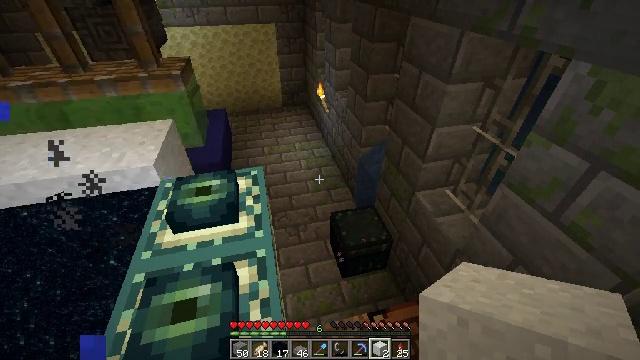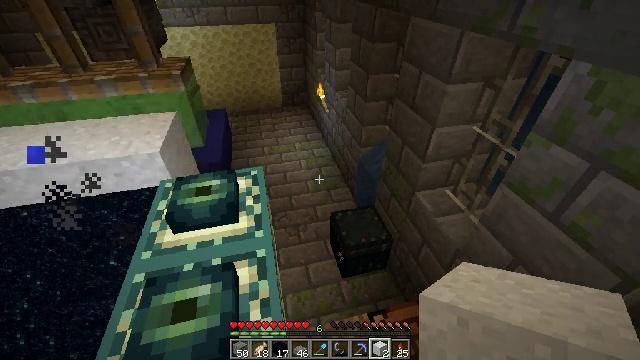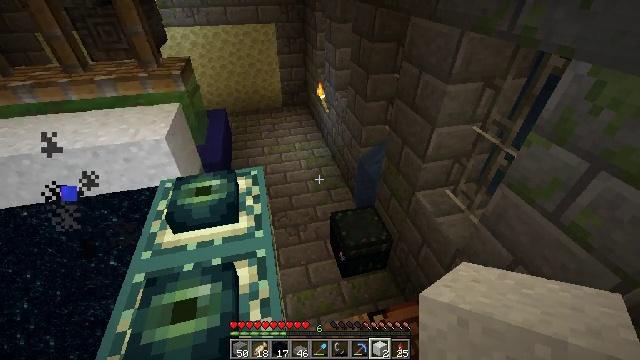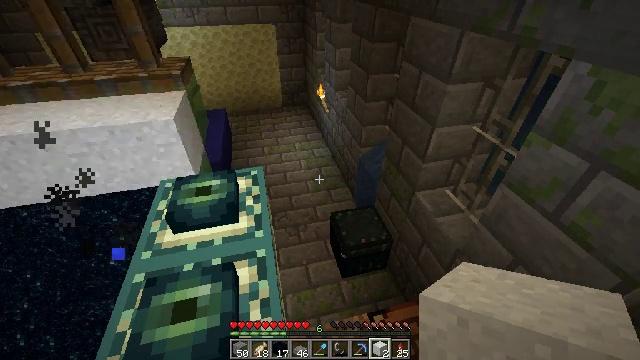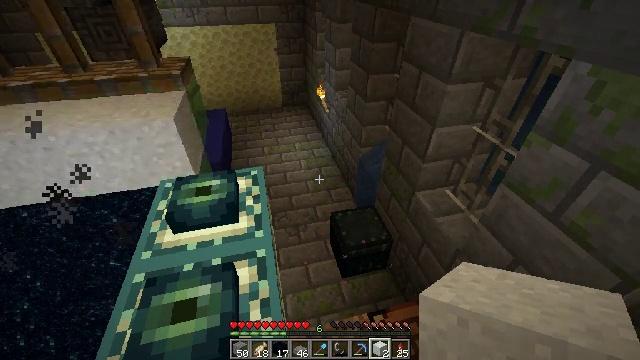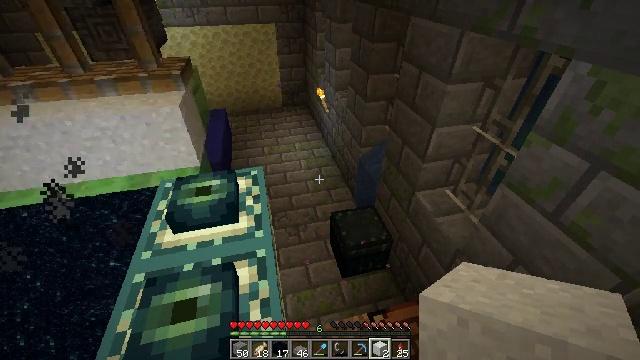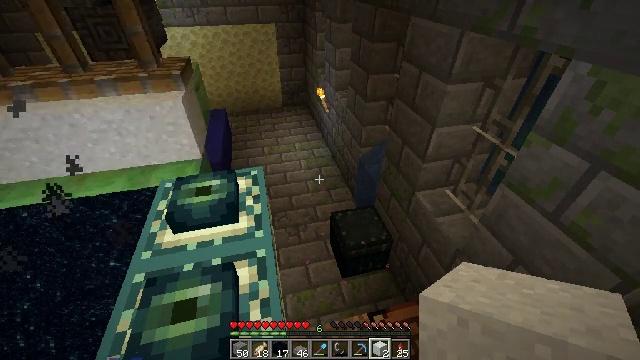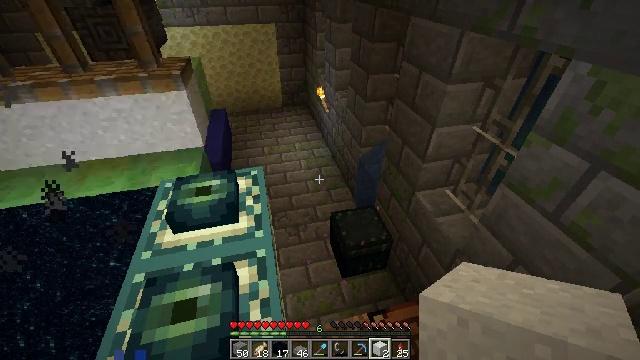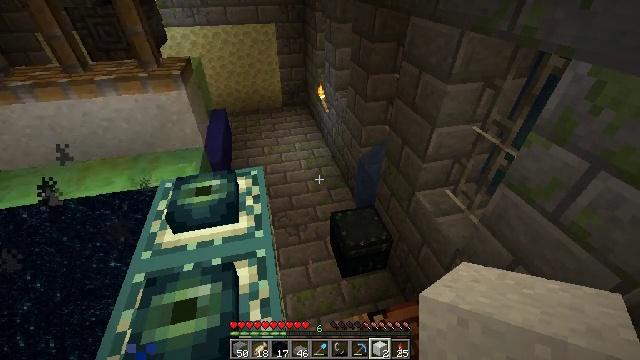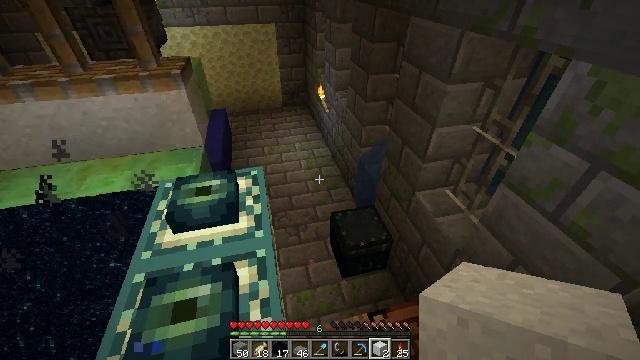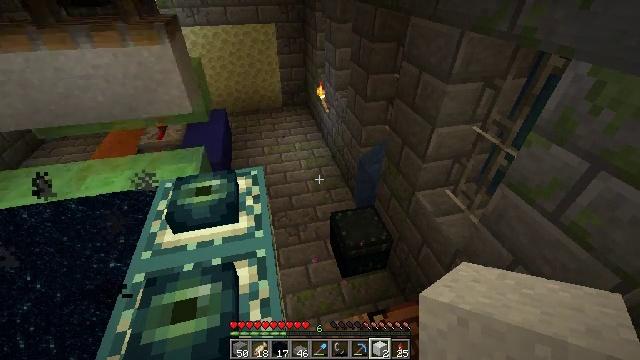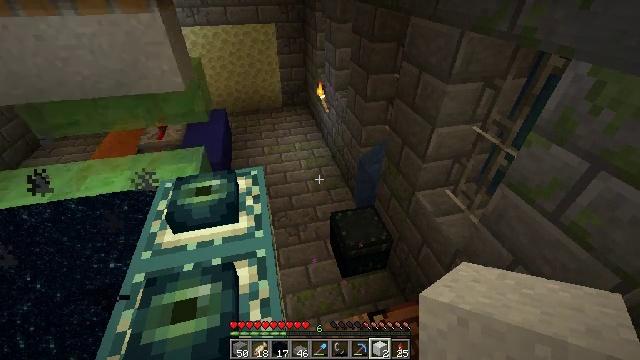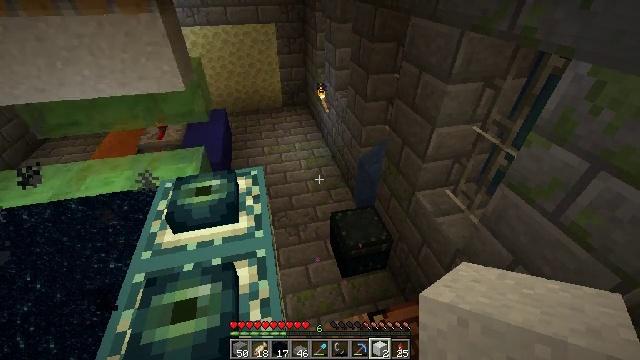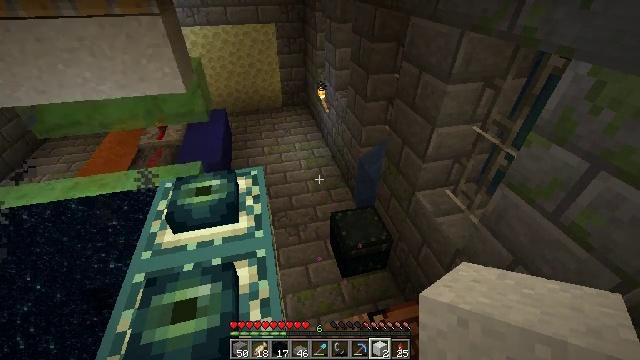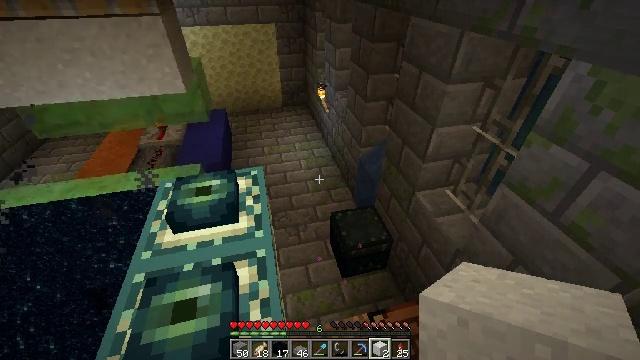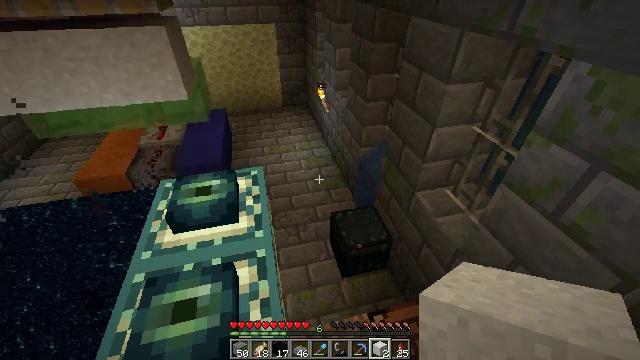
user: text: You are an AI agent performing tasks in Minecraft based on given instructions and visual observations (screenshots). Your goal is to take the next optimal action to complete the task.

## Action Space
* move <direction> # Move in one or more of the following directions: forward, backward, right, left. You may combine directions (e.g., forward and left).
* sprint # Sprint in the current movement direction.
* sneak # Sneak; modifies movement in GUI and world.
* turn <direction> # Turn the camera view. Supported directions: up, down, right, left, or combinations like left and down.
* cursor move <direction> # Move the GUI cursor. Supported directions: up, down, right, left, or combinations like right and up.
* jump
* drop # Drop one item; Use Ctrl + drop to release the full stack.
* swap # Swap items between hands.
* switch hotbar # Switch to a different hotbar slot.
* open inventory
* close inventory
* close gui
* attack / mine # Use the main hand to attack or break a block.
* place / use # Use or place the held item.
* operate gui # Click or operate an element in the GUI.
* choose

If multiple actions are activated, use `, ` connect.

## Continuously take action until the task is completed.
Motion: motion action
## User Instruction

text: Collect white concrete powder by holding left button.
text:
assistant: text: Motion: no_op
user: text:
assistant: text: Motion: no_op
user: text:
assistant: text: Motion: no_op
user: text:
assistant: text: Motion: no_op
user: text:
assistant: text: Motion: no_op
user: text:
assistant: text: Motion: no_op
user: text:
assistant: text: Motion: no_op
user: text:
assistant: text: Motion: no_op
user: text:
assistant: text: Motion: no_op
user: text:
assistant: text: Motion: no_op
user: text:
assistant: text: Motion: no_op
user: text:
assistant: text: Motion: no_op
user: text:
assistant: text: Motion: no_op
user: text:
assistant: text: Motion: no_op
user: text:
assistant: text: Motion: no_op
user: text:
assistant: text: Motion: no_op
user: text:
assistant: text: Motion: no_op
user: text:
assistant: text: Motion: no_op
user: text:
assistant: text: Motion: no_op
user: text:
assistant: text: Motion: no_op
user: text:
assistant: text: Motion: no_op
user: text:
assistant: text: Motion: no_op
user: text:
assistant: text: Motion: no_op
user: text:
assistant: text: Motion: no_op
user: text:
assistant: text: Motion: no_op
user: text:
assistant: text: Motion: no_op
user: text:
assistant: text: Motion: no_op
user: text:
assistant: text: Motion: no_op
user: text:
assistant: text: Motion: no_op
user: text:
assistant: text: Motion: no_op